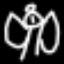
Label: angel